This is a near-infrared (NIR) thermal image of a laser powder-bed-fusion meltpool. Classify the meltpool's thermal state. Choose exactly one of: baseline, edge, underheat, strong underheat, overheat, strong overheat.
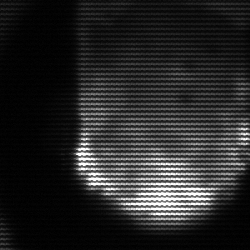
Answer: baseline